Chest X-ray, PA view. Patient: 24 years old, sex M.
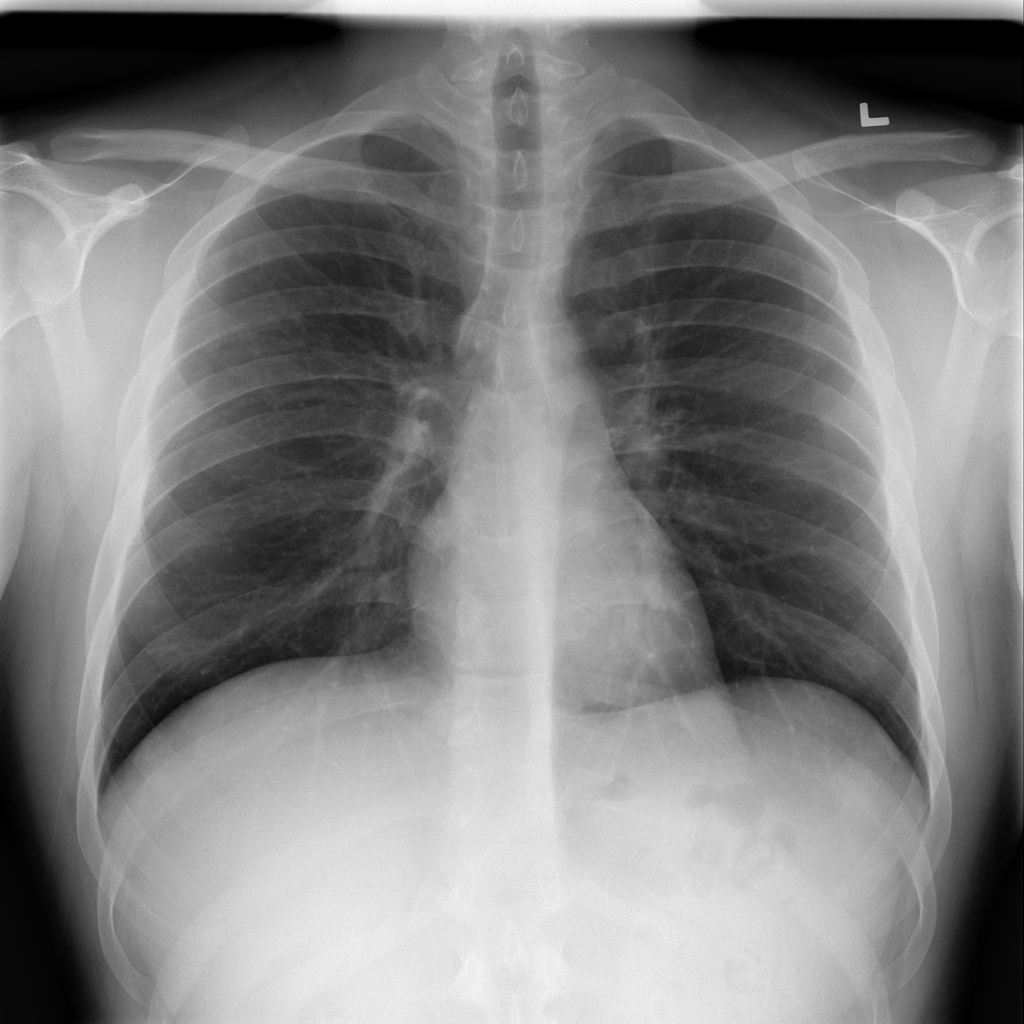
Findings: No Finding